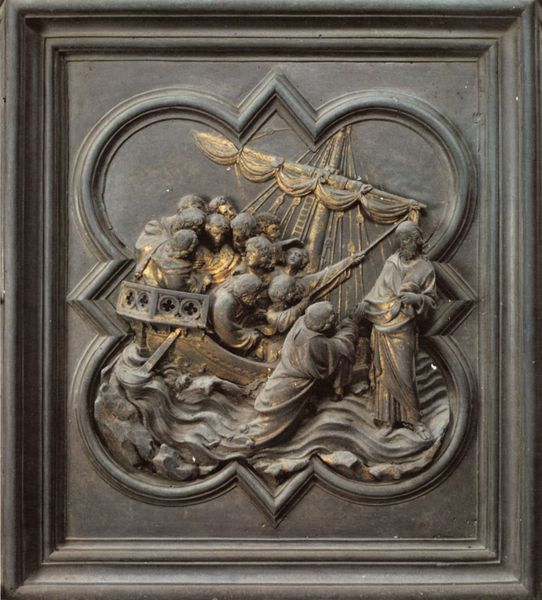
Titel: Nordtür
Künstler: Lorenzo Ghiberti
Standort: Florenz, Baptisterium (EU - I - Toskana)
Schlagwörter: wasser, menschen, holz, holzschnitt, schiff, segel, wellen, schiffbruch, fliesen, fliese, jesus, rettung